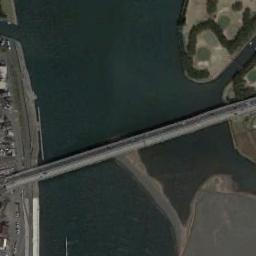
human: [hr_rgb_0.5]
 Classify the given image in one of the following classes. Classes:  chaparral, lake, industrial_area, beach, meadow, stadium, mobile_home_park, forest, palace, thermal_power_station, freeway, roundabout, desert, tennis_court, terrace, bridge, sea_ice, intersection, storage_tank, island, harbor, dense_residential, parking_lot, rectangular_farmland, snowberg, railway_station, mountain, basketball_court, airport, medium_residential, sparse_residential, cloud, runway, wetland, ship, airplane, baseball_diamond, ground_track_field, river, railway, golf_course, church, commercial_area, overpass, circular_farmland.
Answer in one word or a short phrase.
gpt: bridge